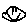
Label: smiley face